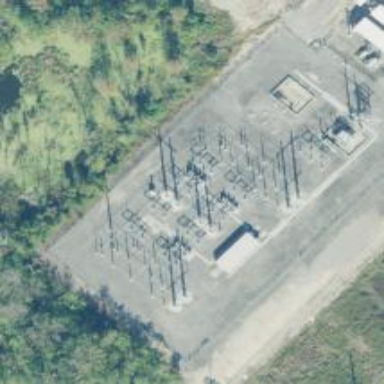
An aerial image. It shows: Switch used for power control.